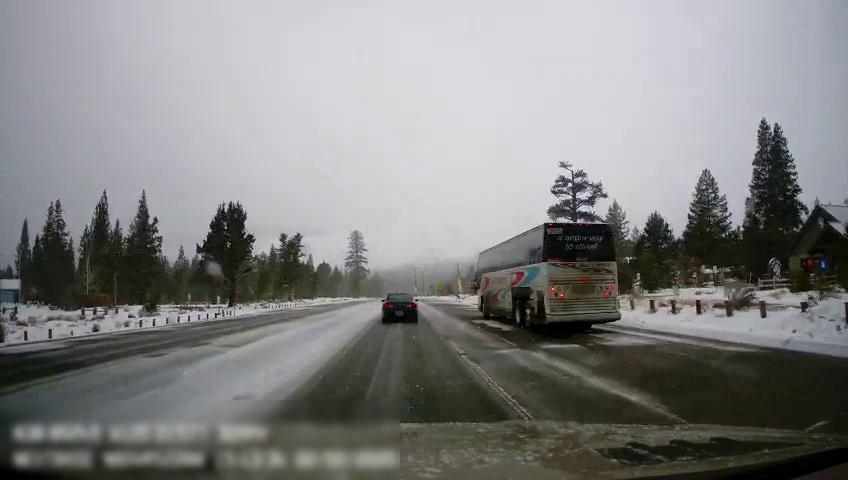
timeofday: Day
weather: Snowy
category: Drivable Space
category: Vehicles | Car
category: Vehicles | Bus
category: Lanes | Current Lane
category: Lanes | Alternate Lane